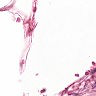
Metastatic tissue present: no